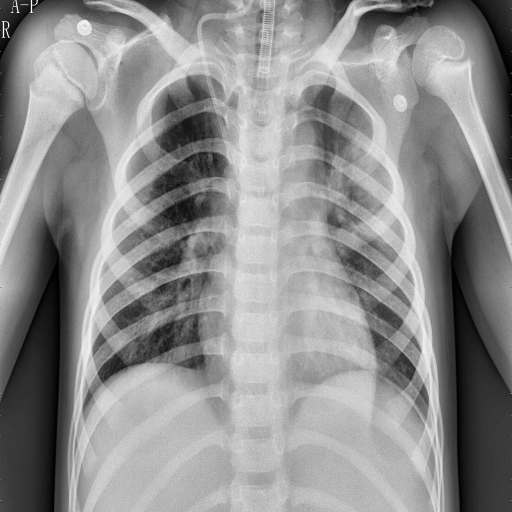
Finding: PNEUMONIA